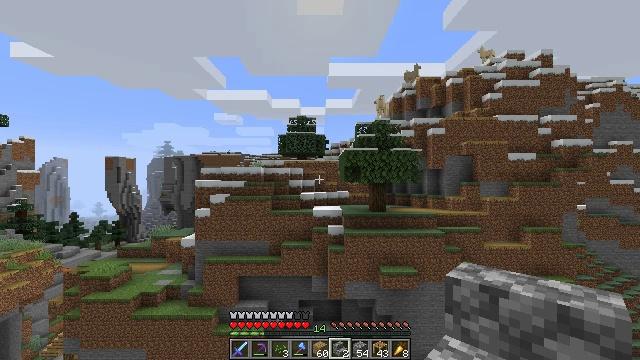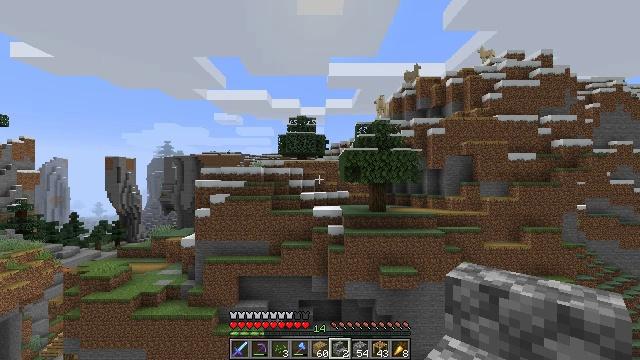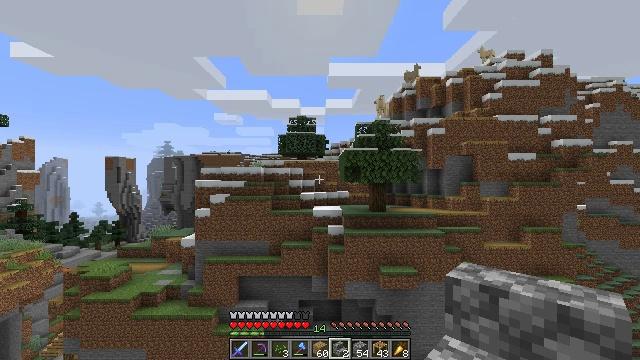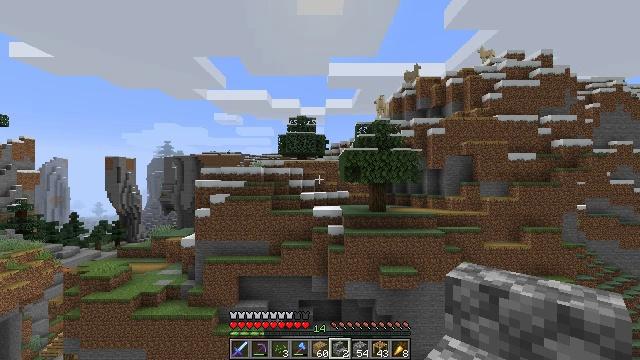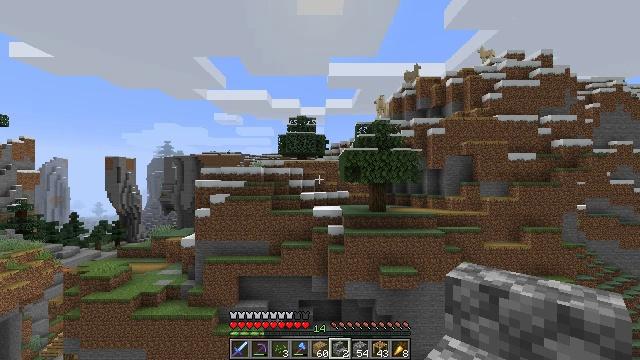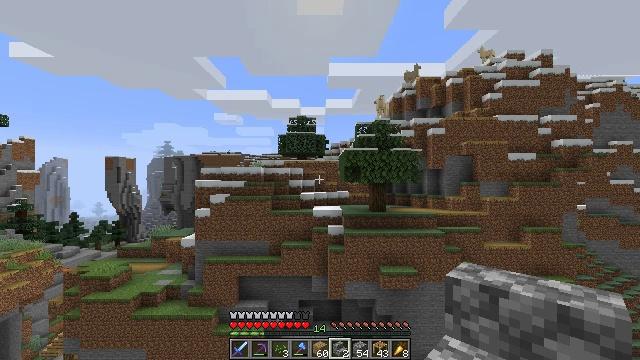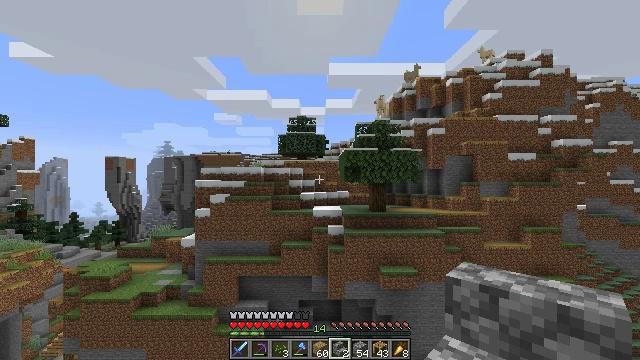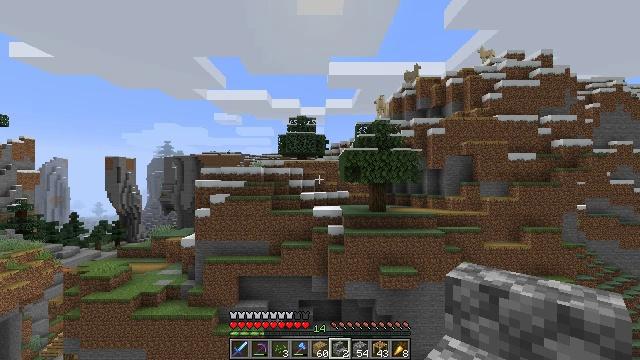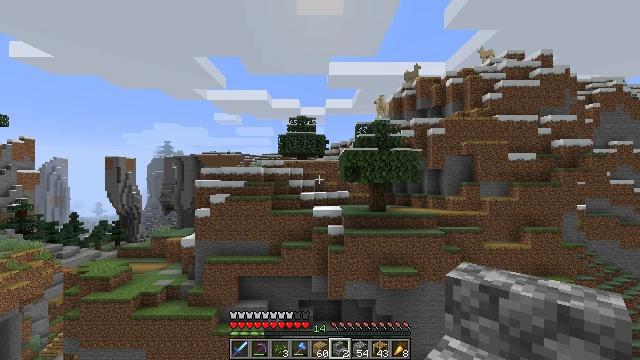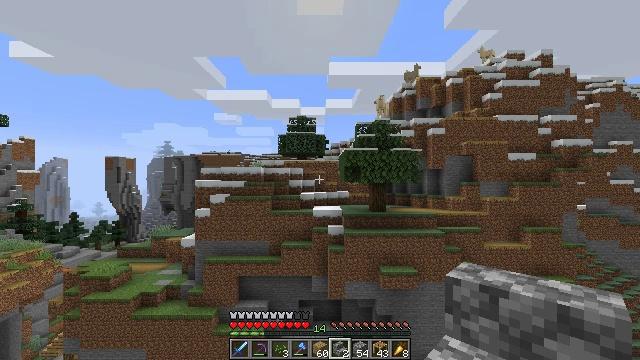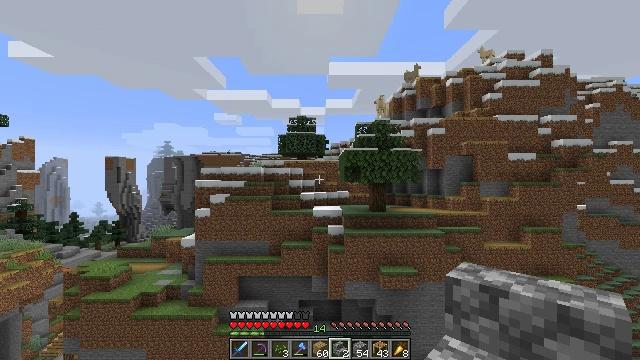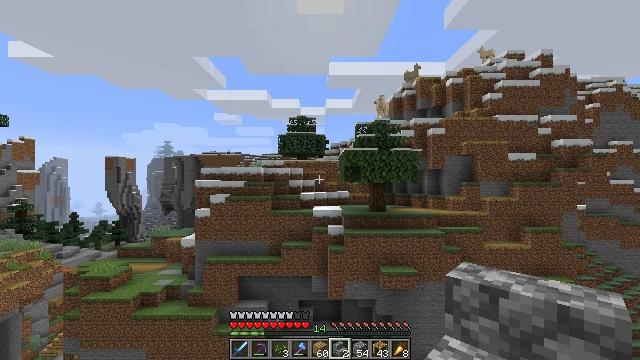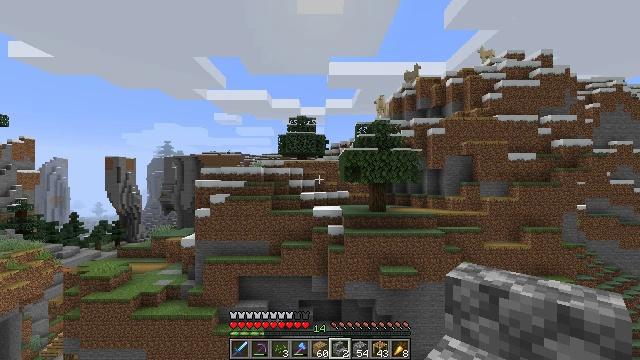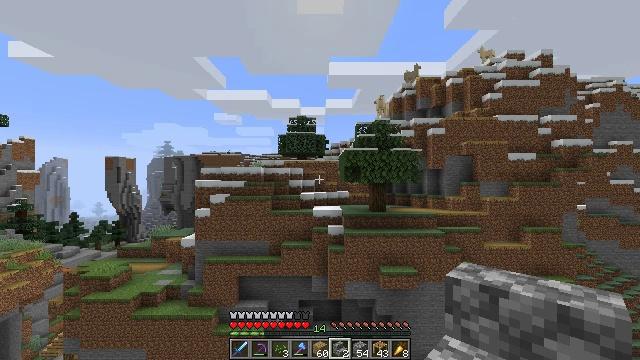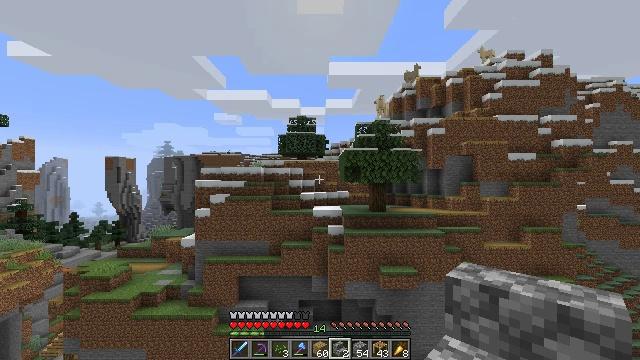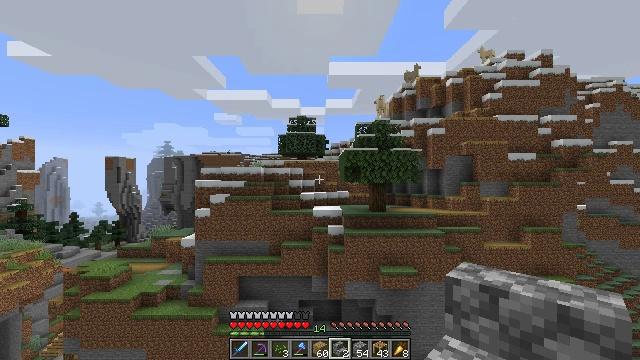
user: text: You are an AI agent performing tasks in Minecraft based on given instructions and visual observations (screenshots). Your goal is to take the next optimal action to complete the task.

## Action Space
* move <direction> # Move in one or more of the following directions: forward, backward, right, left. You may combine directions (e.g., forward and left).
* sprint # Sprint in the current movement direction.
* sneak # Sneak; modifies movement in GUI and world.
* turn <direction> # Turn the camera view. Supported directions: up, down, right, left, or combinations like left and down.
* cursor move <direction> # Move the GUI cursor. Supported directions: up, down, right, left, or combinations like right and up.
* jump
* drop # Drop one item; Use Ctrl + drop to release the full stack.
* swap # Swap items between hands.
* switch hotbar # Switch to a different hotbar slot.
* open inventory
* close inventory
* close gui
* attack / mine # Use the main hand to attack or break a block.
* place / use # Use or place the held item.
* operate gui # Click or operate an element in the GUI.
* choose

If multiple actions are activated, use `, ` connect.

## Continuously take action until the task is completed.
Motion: motion action
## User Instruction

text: Mine scaffolding to move it.
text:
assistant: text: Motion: no_op
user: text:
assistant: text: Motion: no_op
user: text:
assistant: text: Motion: no_op
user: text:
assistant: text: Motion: no_op
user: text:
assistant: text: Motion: no_op
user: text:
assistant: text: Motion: no_op
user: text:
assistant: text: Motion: no_op
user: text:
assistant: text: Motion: no_op
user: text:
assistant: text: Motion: no_op
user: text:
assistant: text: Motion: no_op
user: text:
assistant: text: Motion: no_op
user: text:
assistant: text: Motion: no_op
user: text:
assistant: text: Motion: no_op
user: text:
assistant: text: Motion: no_op
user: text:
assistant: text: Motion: no_op
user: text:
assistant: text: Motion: no_op
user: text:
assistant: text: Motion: no_op
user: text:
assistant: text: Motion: no_op
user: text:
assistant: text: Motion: no_op
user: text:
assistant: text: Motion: no_op
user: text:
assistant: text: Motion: no_op
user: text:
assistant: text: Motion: no_op
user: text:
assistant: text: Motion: no_op
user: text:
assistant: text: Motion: no_op
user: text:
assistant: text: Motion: no_op
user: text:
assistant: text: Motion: no_op
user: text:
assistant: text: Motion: no_op
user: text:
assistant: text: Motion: no_op
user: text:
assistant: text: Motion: no_op
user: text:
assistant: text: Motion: no_op